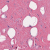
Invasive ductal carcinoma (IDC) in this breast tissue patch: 0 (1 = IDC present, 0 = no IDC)